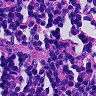
Metastatic tissue present: no